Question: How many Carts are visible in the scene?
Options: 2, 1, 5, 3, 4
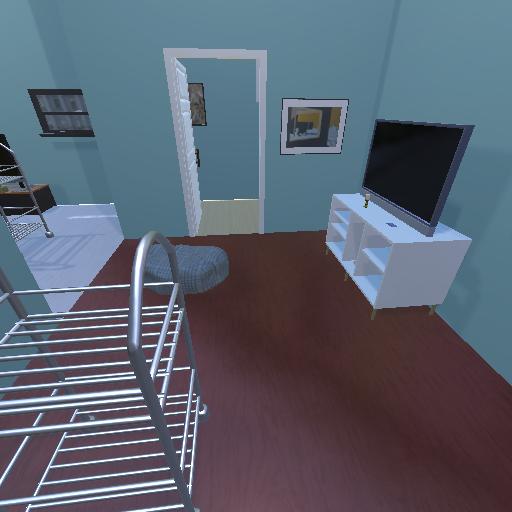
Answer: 2